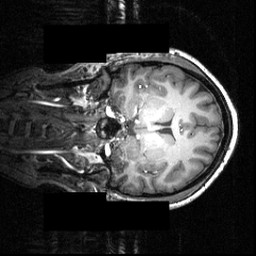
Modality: T1w
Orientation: coronal
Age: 24
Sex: female
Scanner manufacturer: siemens
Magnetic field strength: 3.951 T
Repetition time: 1.5 s
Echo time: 0.00335 s